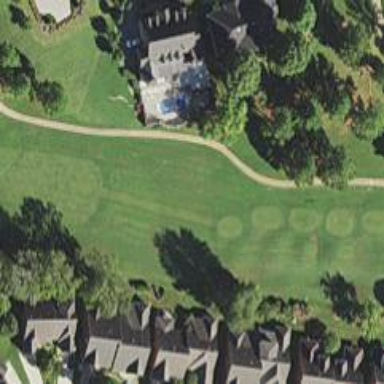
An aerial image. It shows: Golf cartpath that is also road path.